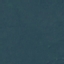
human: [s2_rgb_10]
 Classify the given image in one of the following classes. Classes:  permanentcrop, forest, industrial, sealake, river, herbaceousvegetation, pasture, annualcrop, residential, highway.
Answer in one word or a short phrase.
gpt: Forest